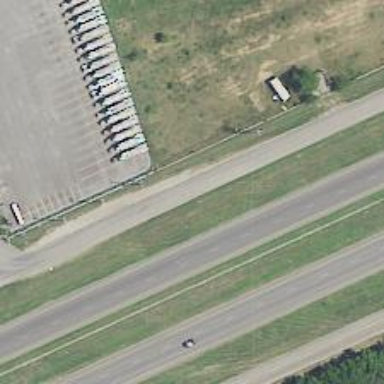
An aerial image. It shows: Asphalt road of tertiary classification with frontage road.